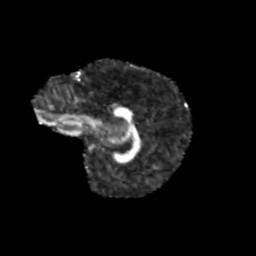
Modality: FA
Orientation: sagittal
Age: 10
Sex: female
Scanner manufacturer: siemens
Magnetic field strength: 3 T
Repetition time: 3.8 s
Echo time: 0.07 s